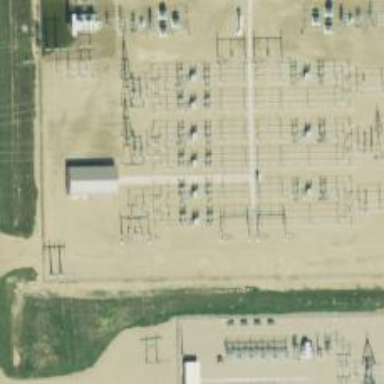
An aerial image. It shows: Switch for power supply.